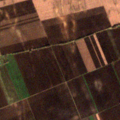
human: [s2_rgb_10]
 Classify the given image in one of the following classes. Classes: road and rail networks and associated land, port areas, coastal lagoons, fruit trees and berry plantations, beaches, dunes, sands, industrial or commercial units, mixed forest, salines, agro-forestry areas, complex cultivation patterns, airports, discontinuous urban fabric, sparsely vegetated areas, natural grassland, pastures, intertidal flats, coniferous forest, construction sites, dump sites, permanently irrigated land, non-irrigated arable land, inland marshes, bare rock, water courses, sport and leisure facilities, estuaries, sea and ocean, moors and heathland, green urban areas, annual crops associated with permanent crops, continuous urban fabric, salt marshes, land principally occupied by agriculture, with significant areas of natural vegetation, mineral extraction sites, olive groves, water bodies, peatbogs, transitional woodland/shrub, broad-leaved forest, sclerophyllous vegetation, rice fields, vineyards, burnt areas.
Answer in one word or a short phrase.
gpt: non-irrigated arable land